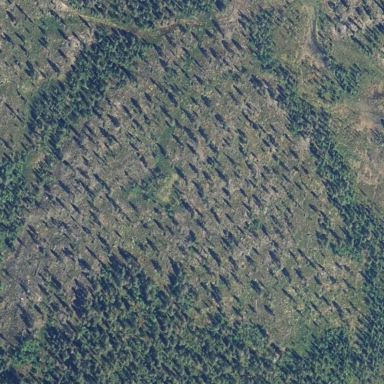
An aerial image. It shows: Logging area.